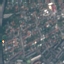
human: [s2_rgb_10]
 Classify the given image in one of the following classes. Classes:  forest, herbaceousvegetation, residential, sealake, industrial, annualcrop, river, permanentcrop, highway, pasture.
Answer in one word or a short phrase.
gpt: Residential